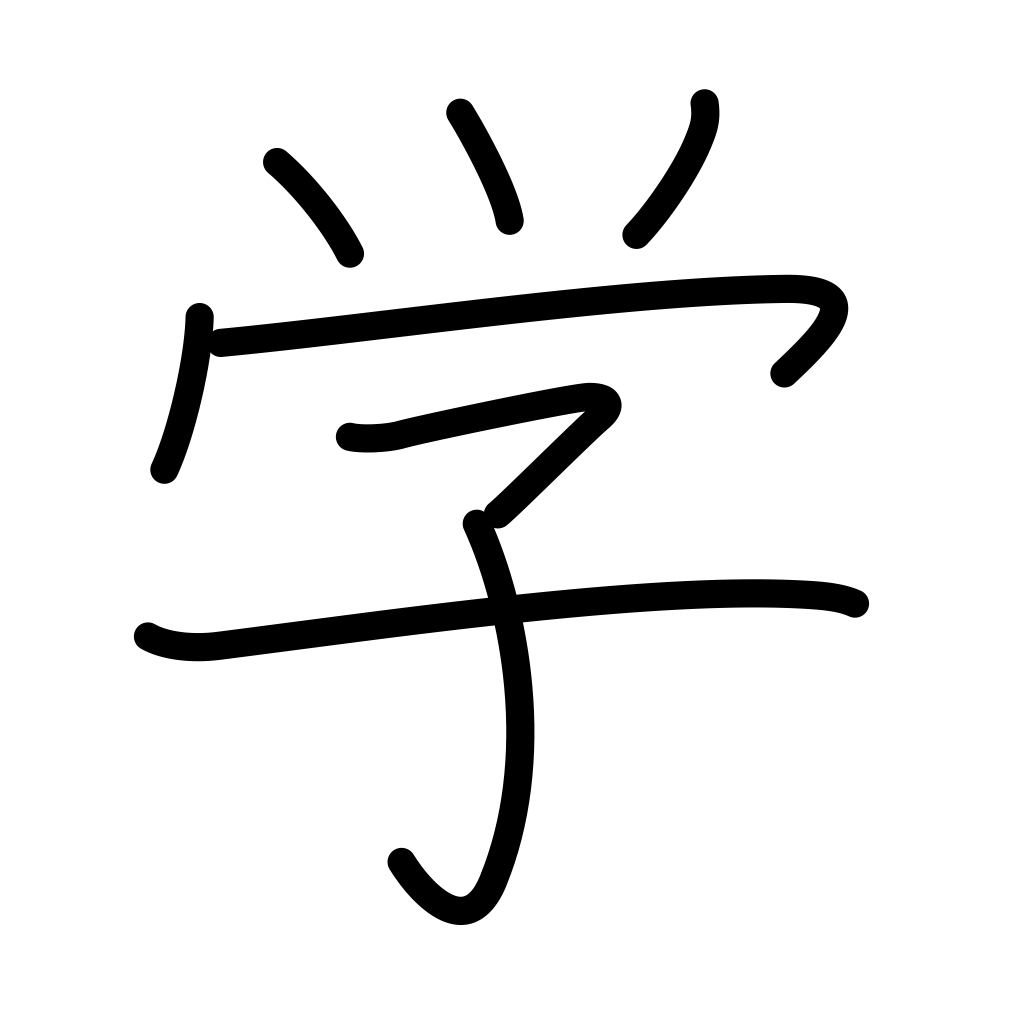
Meaning: study, learning, science